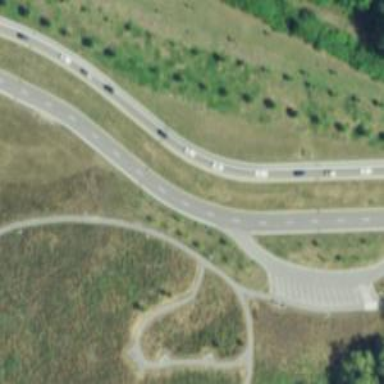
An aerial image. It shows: Expressway with asphalt surface categorized as trunk highway.